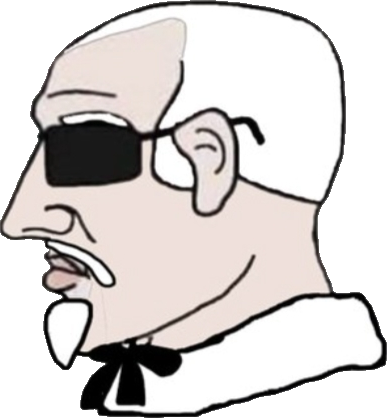
Label: 4_Yes_Chad